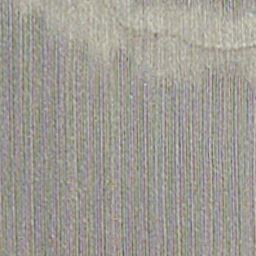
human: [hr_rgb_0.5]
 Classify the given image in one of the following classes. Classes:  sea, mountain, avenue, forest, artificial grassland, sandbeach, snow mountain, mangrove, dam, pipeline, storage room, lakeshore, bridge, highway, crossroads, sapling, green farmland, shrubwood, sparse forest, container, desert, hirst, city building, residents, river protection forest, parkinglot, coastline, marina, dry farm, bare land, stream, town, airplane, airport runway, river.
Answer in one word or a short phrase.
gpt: dry farm